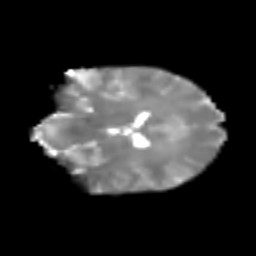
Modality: T2w
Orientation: coronal
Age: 23
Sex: male
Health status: healthy